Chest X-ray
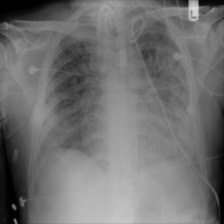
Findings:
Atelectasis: negative
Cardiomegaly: negative
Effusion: negative
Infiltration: negative
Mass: negative
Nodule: negative
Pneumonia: negative
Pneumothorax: negative
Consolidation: negative
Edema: negative
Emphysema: negative
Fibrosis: negative
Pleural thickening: negative
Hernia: negative